Question: I'm trying to read values ("img1.jpg", etc.) from a text file on my server and append to a div to create a slide show.
The only catch is I need the first "slide" to have a class of applied.
Here's how my text file reads:

Here's the div I want to append to looks like:
'''
<div class="carousel-inner">
<!-- slide -->
<div class="active item slide3 animated fadeInUpBig">
<img src="img1.jpg" />
</div>
<!-- slide -->
<div class="item slide3 animated fadeInUpBig">
<img src="img2.jpg" />
</div>
</div>
'''
Here's what I tried:
'''
$(function () {
var file = "gallery.txt"; // gallery.txt PATH
$('<div />'.load(file, function(data){ // dummy DIV to hold data
var line = data.split('
');
var NofImages = line.length -1;
for( i=0; i < NofImages; i++ ){
image = './cms/data/img/gallery/homepage/'+ line[i].split('|')[2];
$(".carousel-inner").append("<div class='active item slide3 animated fadeInUpBig'><img src='+ image +' /></div>");
}
}
});
'''
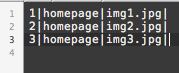
Answer: '''
$(function () {
var file = "gallery.txt"; // gallery.txt PATH
$('<div />').load(file, function(data){ // dummy DIV to hold data
var line = data.split('
'),
NofImages = line.length -1,
imageURL = '';
for( i=0; i < NofImages; i++ ){
imageURL = './cms/data/img/gallery/homepage/'+ line[i].split('|')[2];
$(".carousel-inner").append("<div class='item slide3 animated fadeInUpBig'><img src='"+ imageURL +"' /></div>");
}
// NOW ADD THE .active TO FIRST ONE
$('.carousel-inner').find('.item').eq(0).addClass('active');
});
});
'''
<URL>